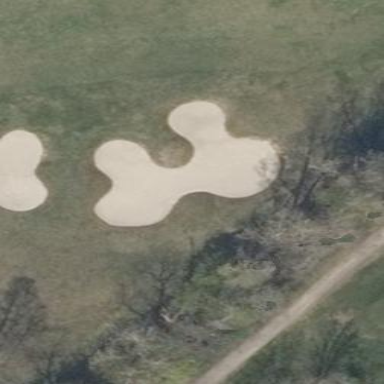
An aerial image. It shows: Golf bunker filled with sandy terrain.